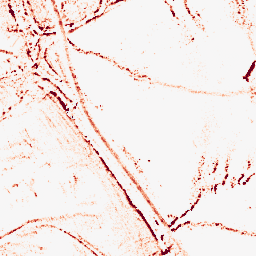
Category: morphological
Decomposition family: morphological_rect
Decomposition parameters: operation: opening
width: 5
height: 5
Upsampling method: cubic_catmull_rom
Upsampling parameters: scale: 2
Upsampling scale: 2